Aerial crown-view tile of a tropical tree (Barro Colorado Island, Panama), acquired 20250217:
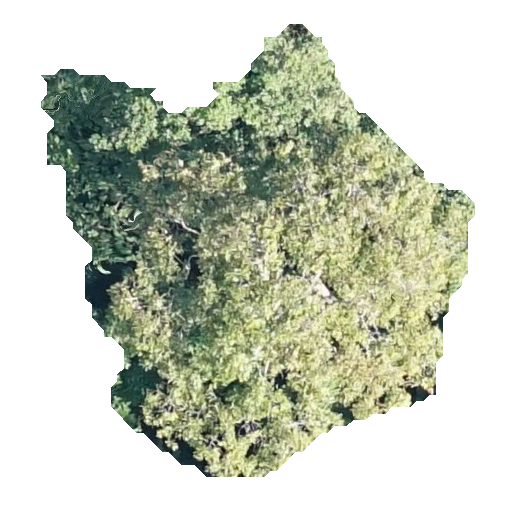
Species: Dipteryx oleifera
GBIF accepted scientific name: Dipteryx oleifera
Crown area: 185.809 m²